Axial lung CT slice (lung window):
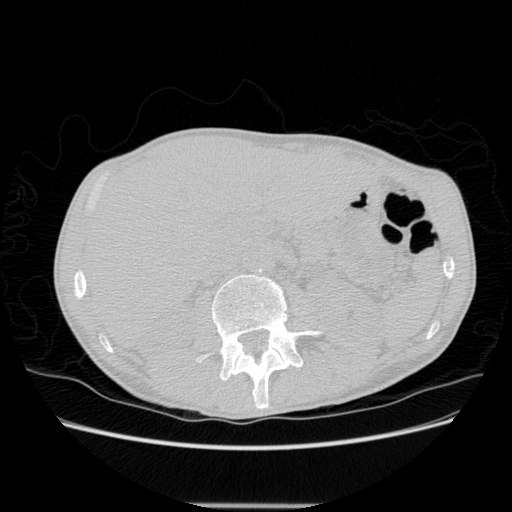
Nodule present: no